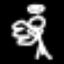
Label: angel